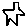
Label: star